Question: Using Fiddler I post a JSON message to my WCF service. The service uses System.ServiceModel.Activation.WebServiceHostFactory
'''
[OperationContract]
[WebInvoke
(UriTemplate = "/authenticate",
Method = "POST",
ResponseFormat = WebMessageFormat.Json,
BodyStyle = WebMessageBodyStyle.WrappedRequest
)]
String Authorise(String usernamePasswordJson);
'''
When the POST is made, I am able to break into the code, but the parameter is . Why is this?
Note: Strangly when I set the to , the post doesn't even get to the code for me to debug.
Here's the Fiddler Screen:

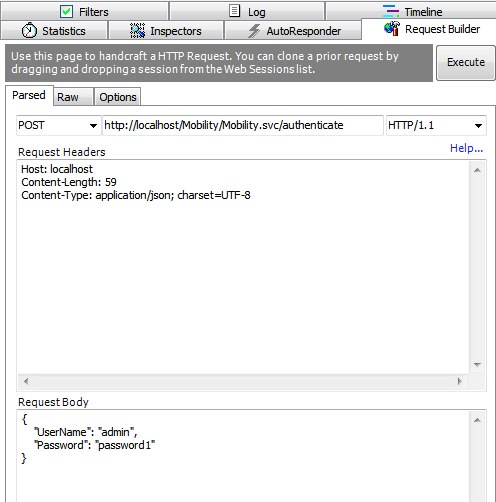
Answer: You declared your parameter as type String, so it is expecting a JSON string - and you're passing a JSON object to it.
To receive that request, you need to have a contract similar to the one below:
'''
[ServiceContract]
public interface IMyInterface
{
[OperationContract]
[WebInvoke(UriTemplate = "/authenticate",
Method = "POST",
ResponseFormat = WebMessageFormat.Json,
BodyStyle = WebMessageBodyStyle.Bare)]
String Authorise(UserNamePassword usernamePassword);
}
[DataContract]
public class UserNamePassword
{
[DataMember]
public string UserName { get; set; }
[DataMember]
public string Password { get; set; }
}
'''